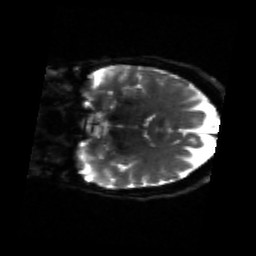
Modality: sbref
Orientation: coronal
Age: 59
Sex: female
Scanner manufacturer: siemens
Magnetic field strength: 3 T
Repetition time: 4.71 s
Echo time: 0.0906 s